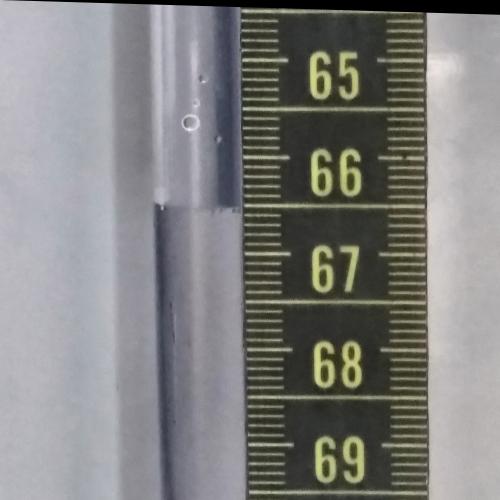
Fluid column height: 66.5 cm